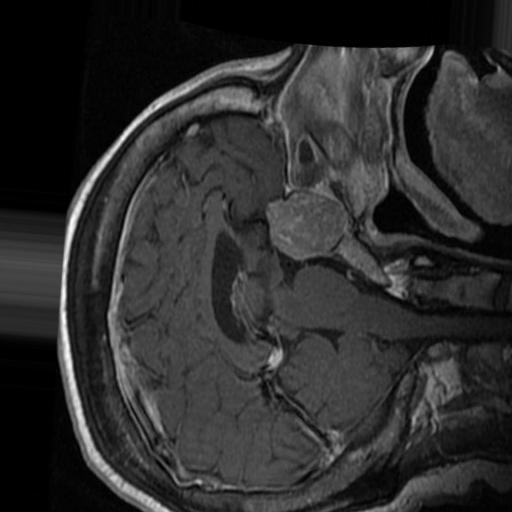
Label: brain_tumor